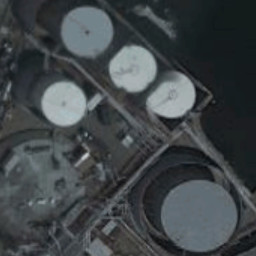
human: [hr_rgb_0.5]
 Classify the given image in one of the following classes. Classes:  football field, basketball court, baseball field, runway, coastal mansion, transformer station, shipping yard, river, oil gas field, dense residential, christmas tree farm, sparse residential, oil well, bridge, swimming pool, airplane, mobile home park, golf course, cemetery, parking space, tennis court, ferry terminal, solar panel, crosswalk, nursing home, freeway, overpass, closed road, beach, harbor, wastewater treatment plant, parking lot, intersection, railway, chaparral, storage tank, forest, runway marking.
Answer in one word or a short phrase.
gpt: storage tank